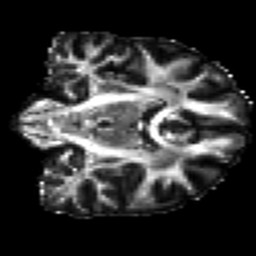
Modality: FA
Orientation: coronal
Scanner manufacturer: siemens
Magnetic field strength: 3 T
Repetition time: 7.8 s
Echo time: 0.09 s